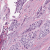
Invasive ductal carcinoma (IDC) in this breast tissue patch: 1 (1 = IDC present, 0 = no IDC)